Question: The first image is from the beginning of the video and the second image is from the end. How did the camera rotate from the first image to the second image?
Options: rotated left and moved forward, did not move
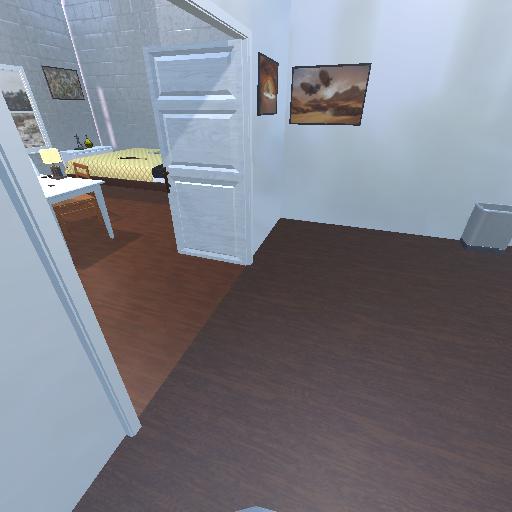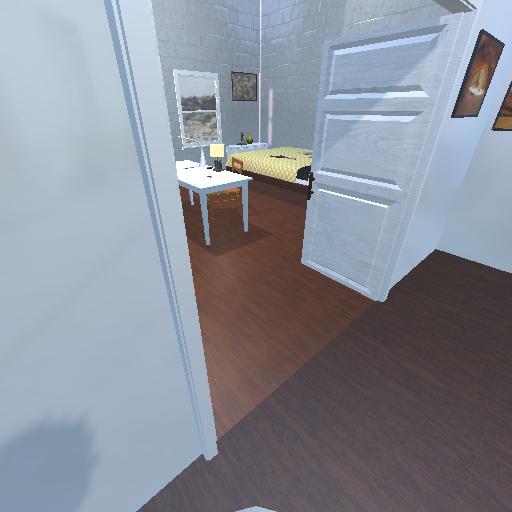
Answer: rotated left and moved forward